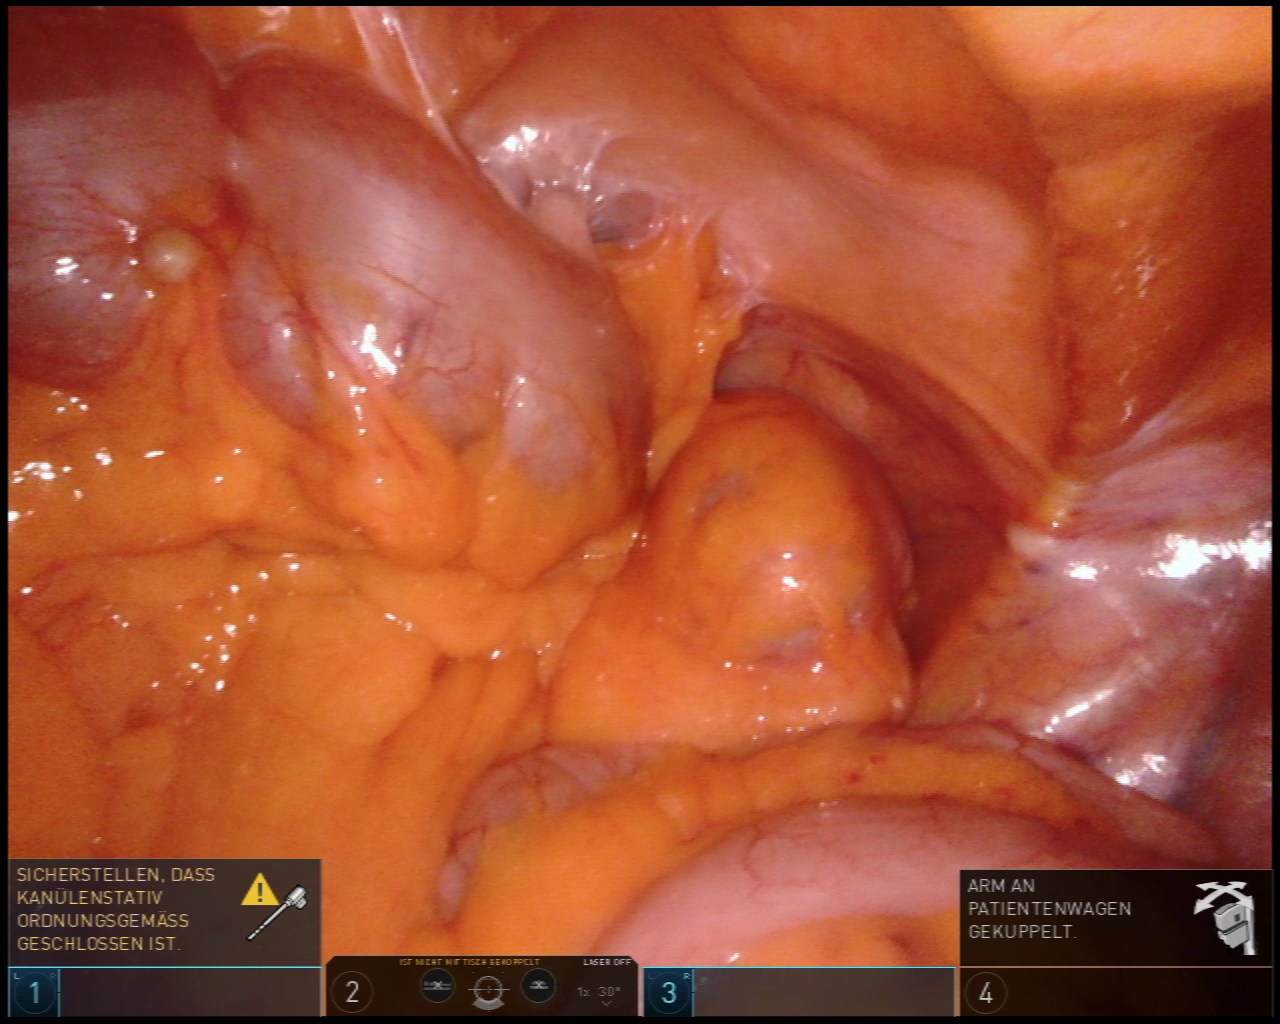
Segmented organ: abdominal_wall
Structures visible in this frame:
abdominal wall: yes
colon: yes
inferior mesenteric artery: no
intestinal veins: no
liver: no
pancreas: no
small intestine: yes
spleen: no
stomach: no
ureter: no
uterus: no
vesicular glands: no